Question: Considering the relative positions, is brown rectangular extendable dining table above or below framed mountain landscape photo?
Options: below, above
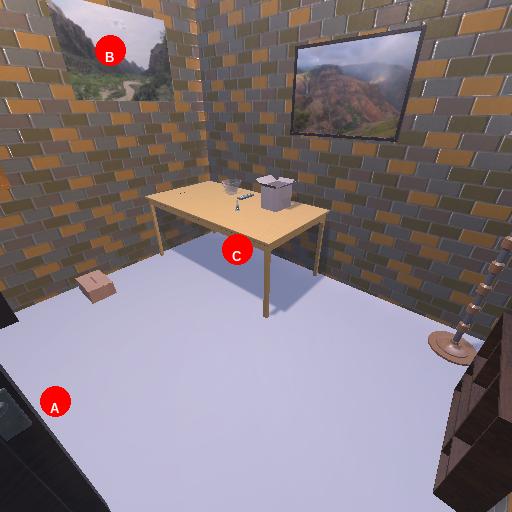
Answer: below